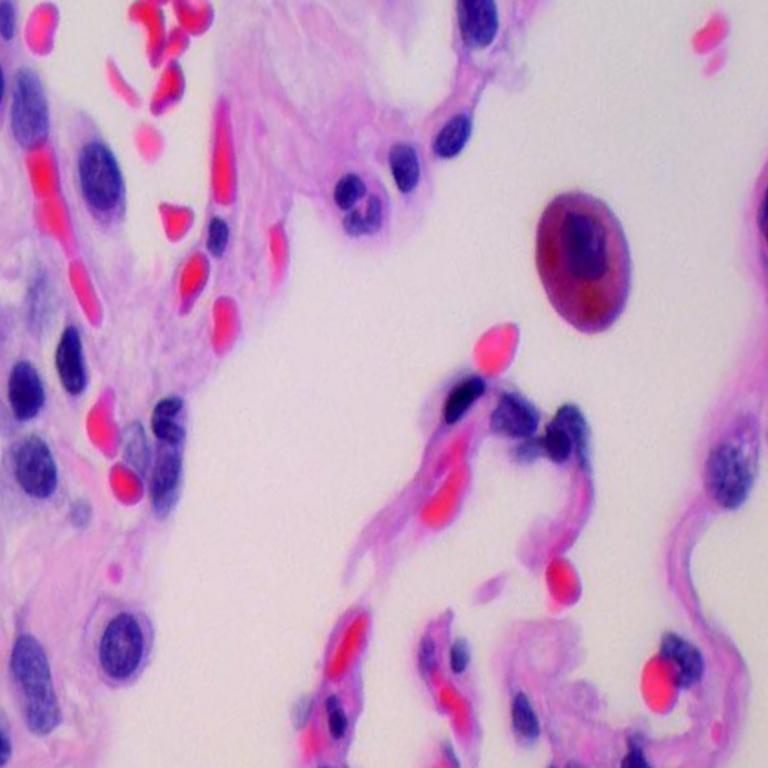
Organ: lung
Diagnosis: benign